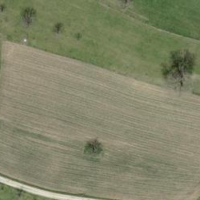
EUNIS habitat code: 52
Species observed at this site:
Euplagia quadripunctaria
Gryllus campestris